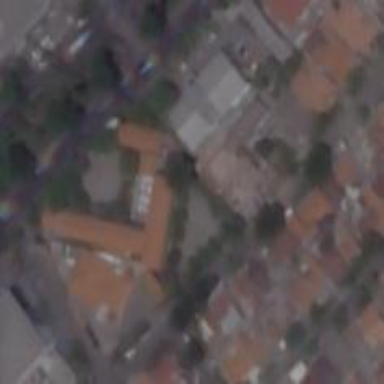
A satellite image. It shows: School.